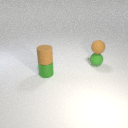
small green rubber sphere below small brown rubber sphere